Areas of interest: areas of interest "Logistics and Express Delivery"
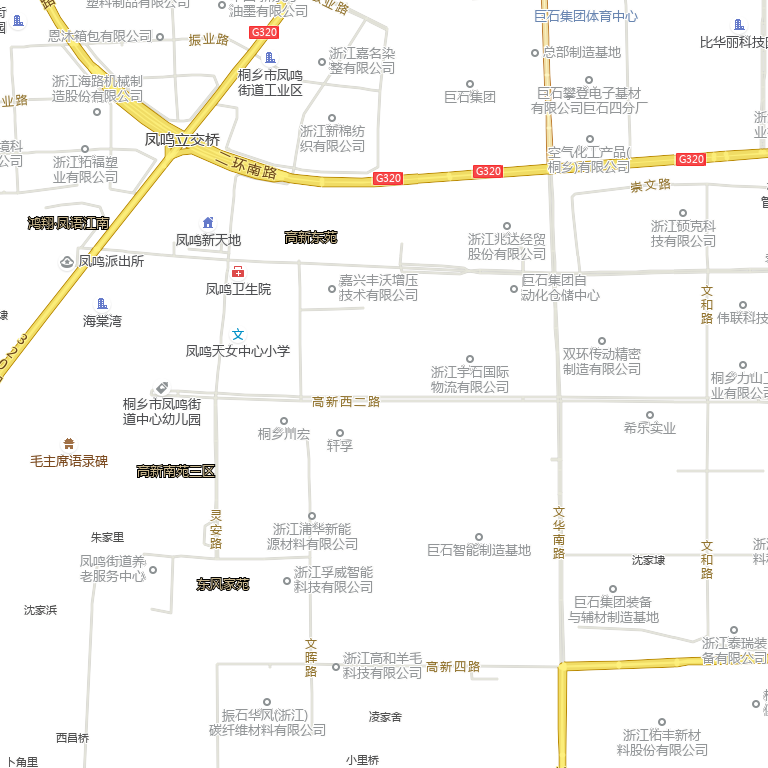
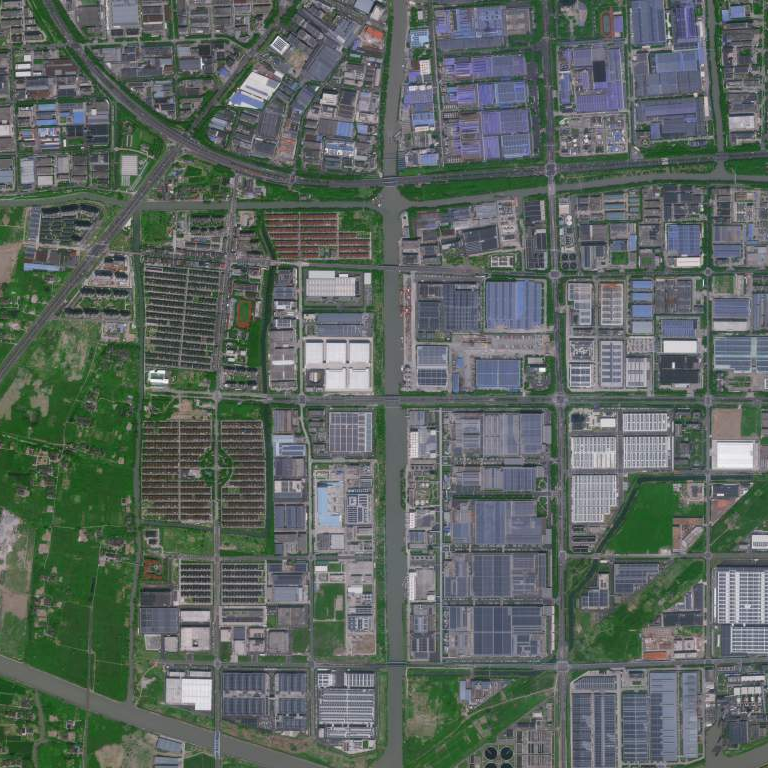